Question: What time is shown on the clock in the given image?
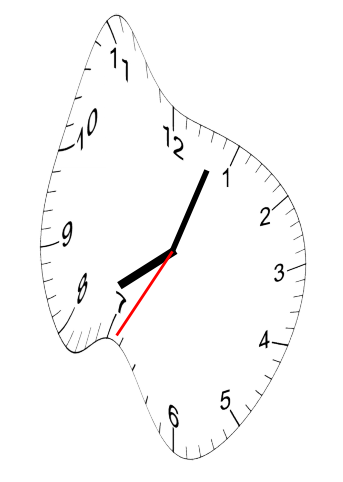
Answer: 08:03:35